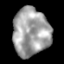
Tissue: lung
Cell type: Others
Senescence score: 0.2243
Nuclear area (px): 1722
Mean DAPI intensity: 161.731